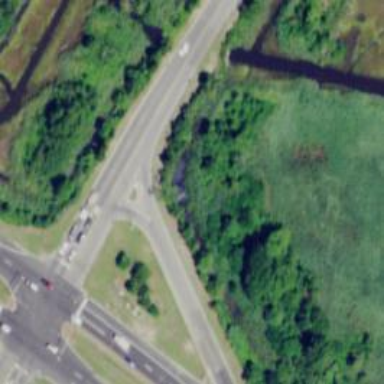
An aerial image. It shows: Trunk_link highway with jughandle junction.